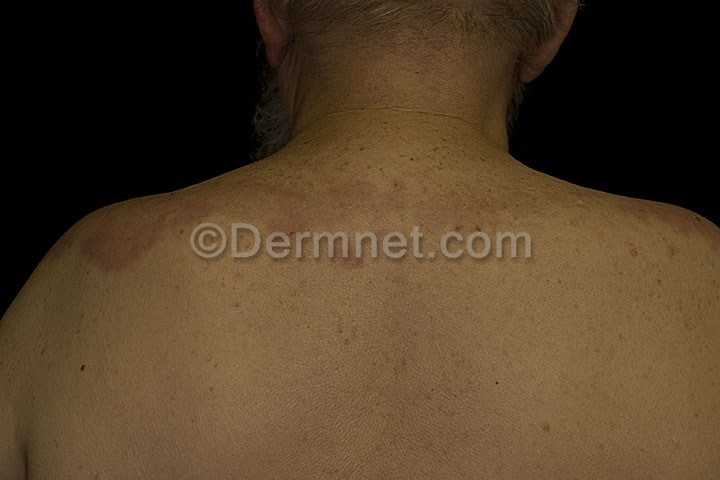
Disease: Urticaria Hives